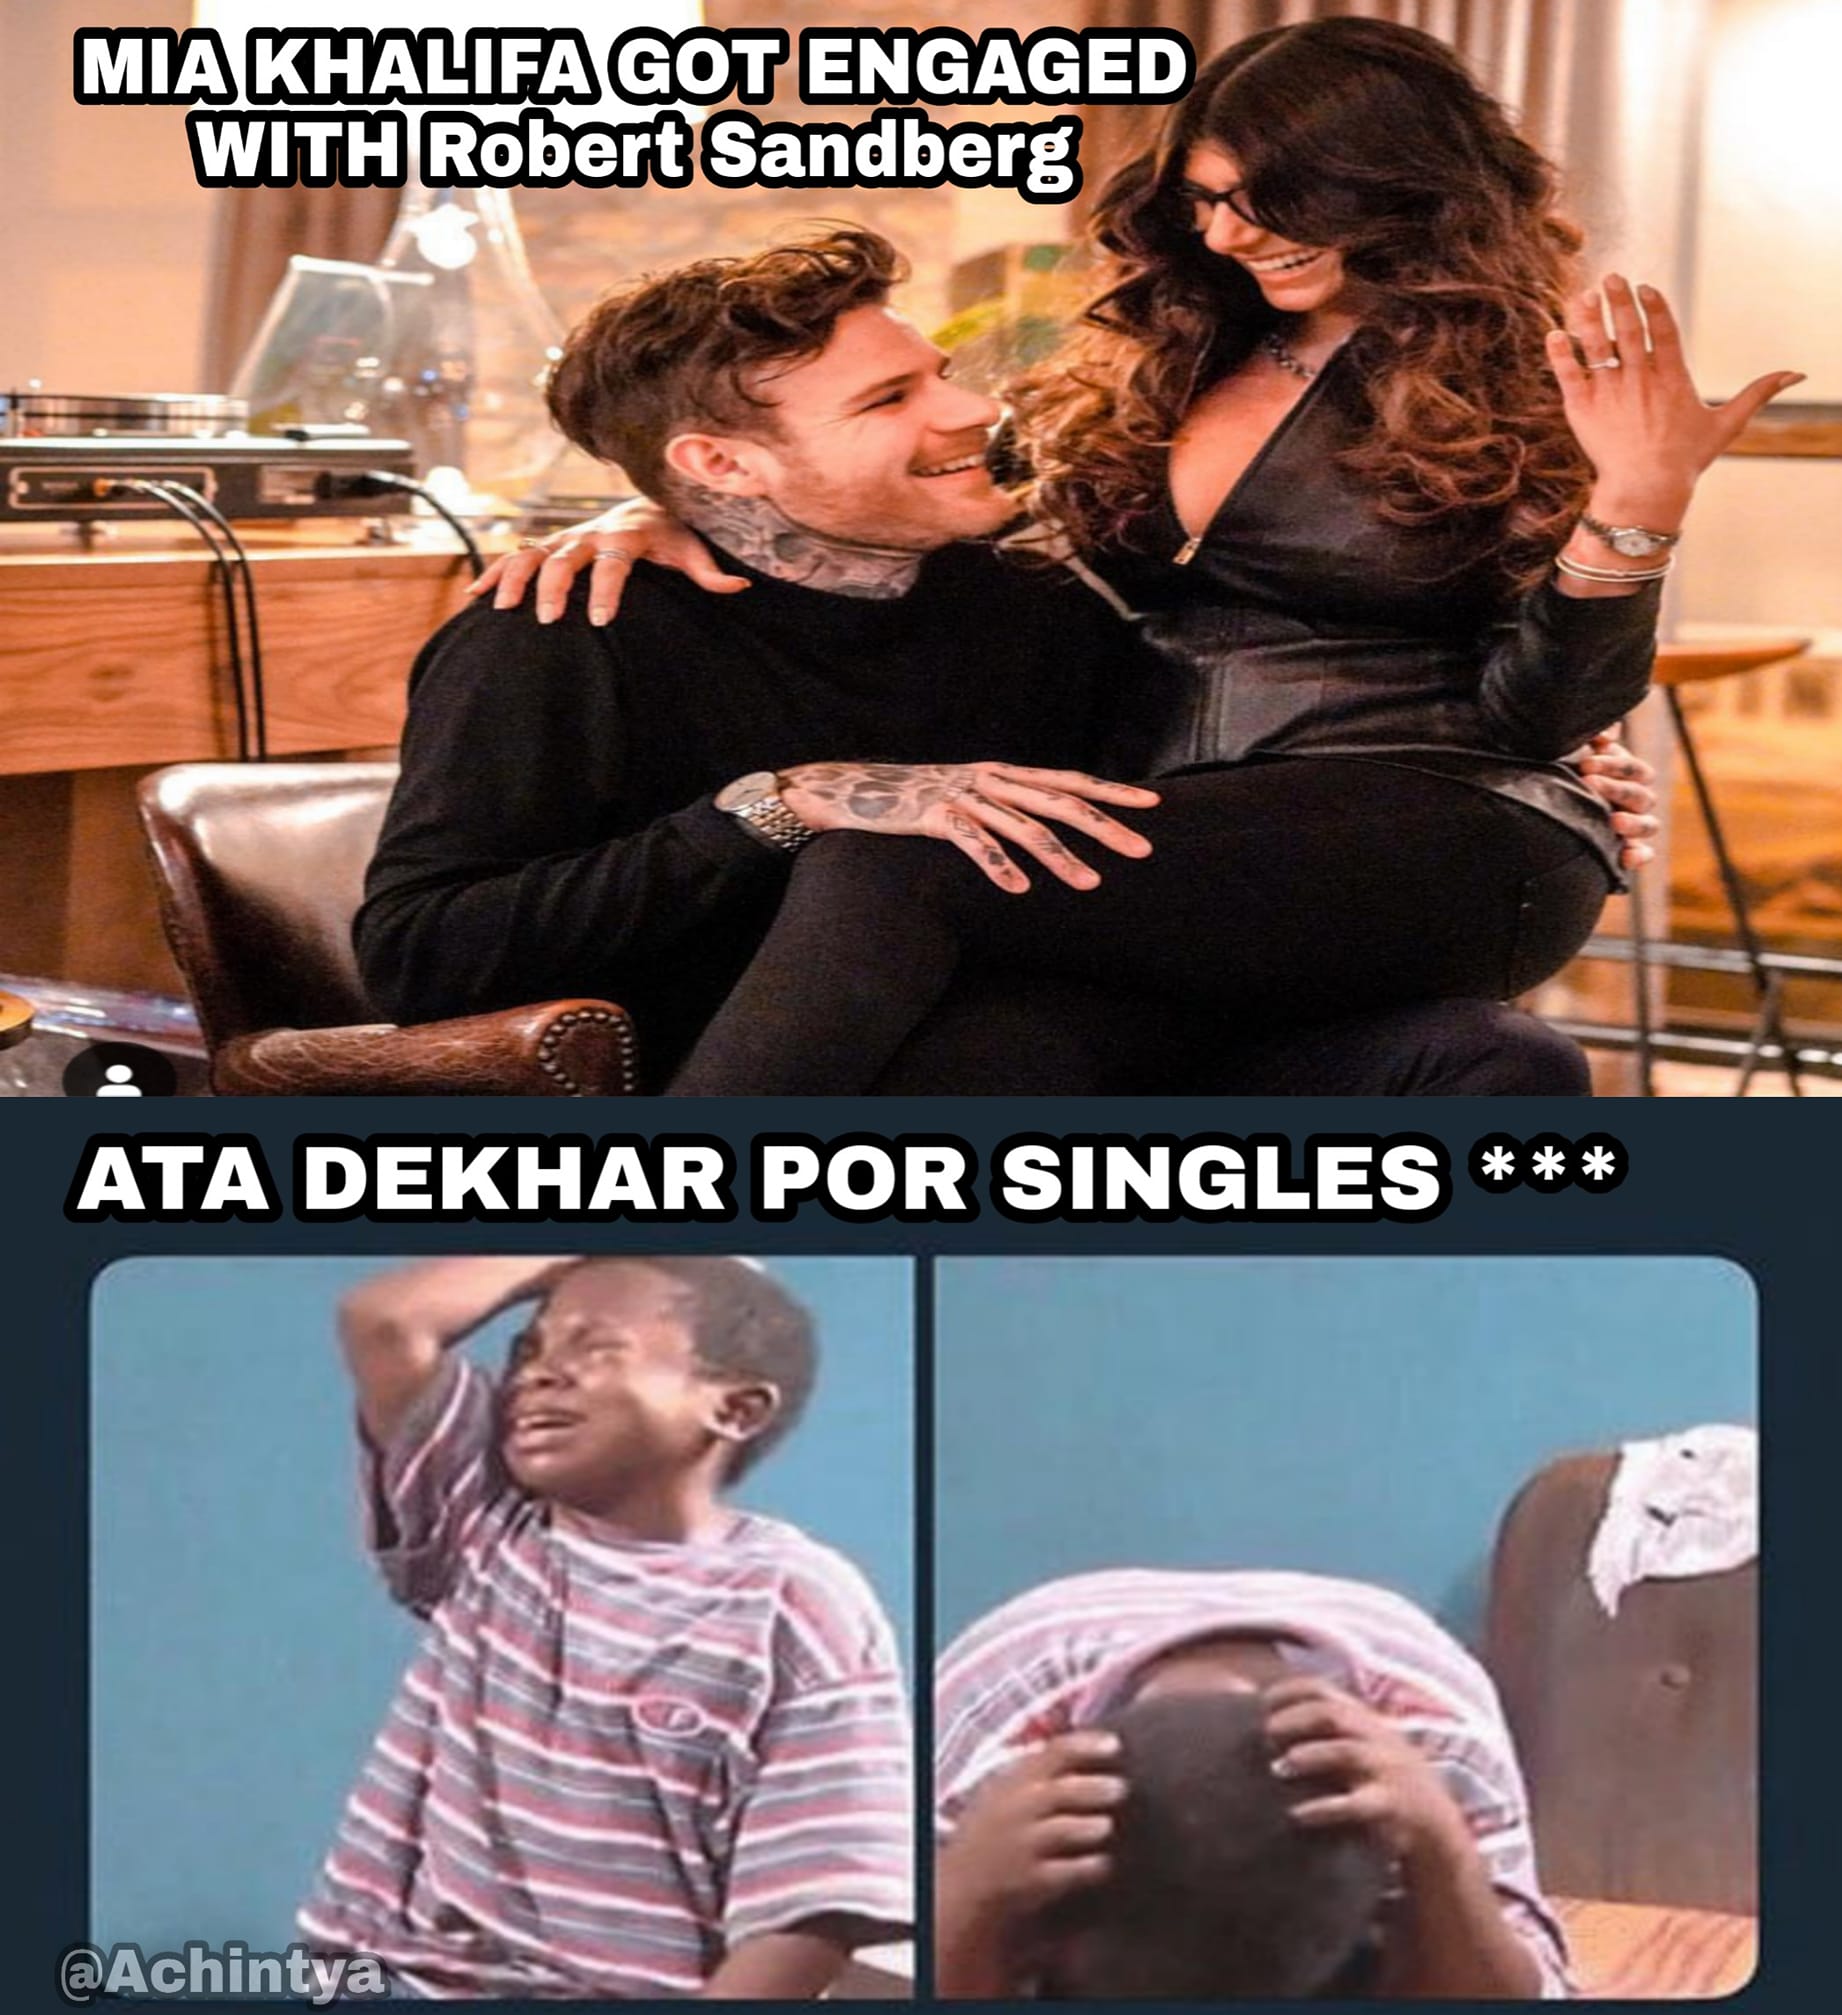
Caption: MIA KHALIFA GOT ENGAGED WITH Robert Sandberg   ATA DEKHAR POR SINGLES****
Label: non-hate